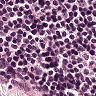
Metastatic tissue present: no